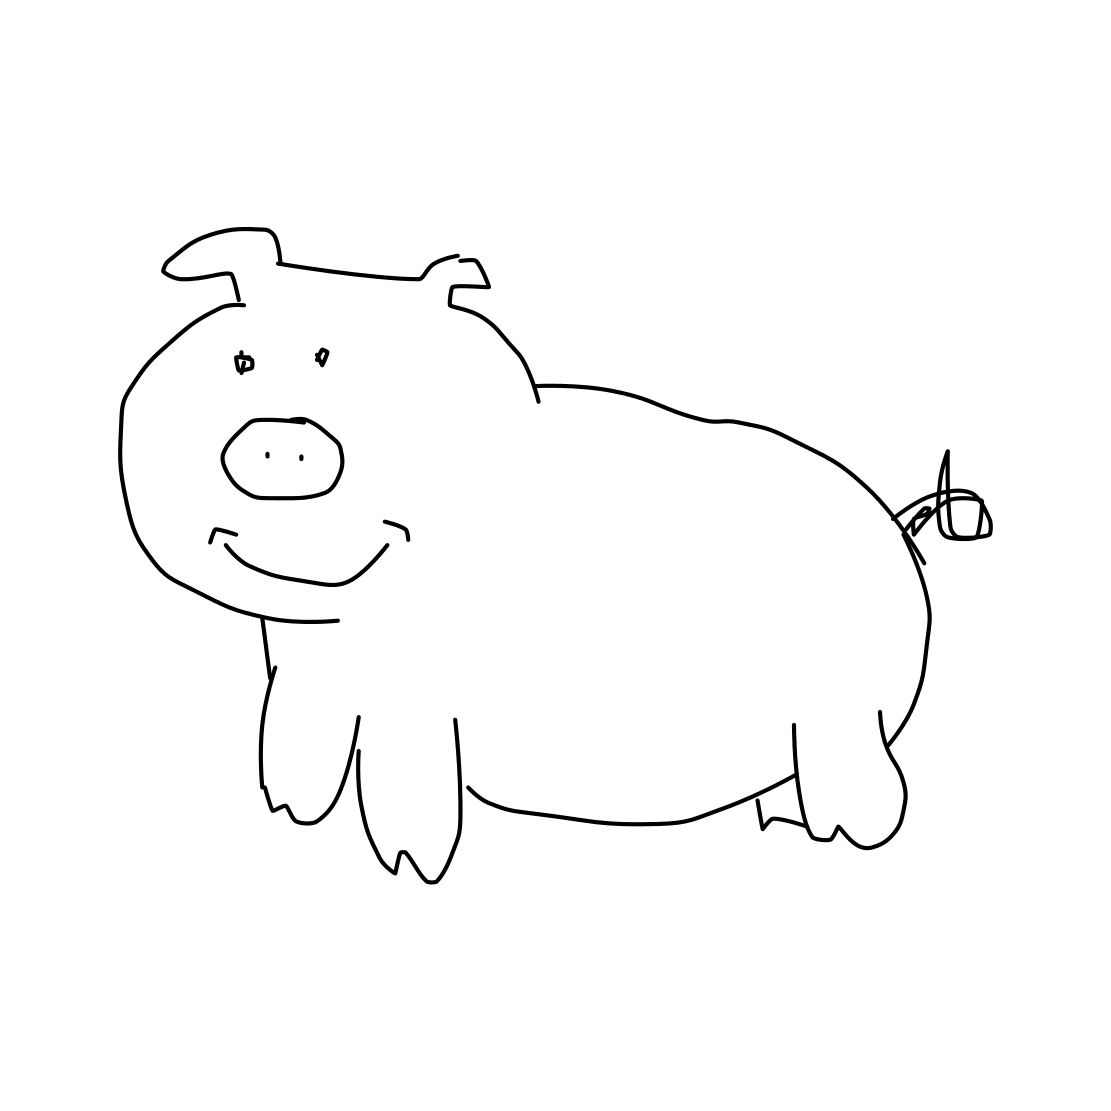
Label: pig